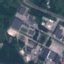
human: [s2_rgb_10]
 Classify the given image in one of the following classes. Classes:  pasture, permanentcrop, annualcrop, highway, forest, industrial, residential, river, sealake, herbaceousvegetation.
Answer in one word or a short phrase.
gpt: Industrial